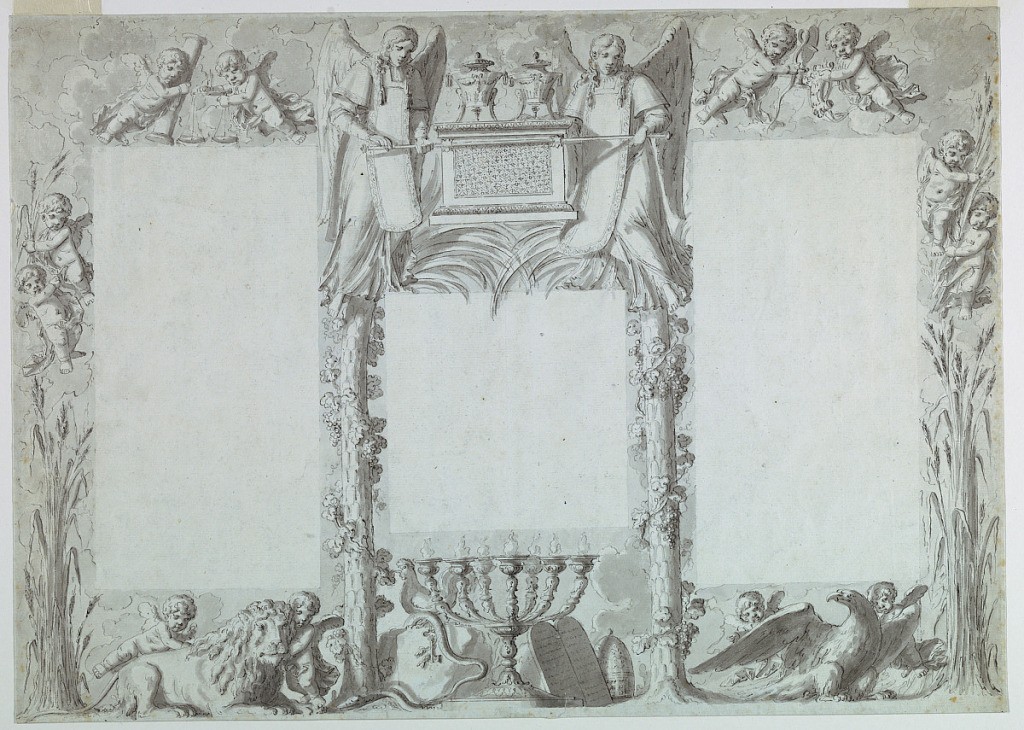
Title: Framework in three sections, possibly for an altar tablet
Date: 1750
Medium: Pen and black ink, brush and washes, graphite on paper
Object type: drawing
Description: The decoration of the vertical stripes refers to the sacrament of the altar. Two angels carry the Ark of the Covenant before the tops of the trees. Attributes of the old dispensation, a cork, a snake, a key are represented in the bottom framing of the central section. The tops of the central sections show angels with attributes of virture: strength, justice, prudence, temperance respectively. Two angels and a crouching lion (Vigilance) are at the bottom at left, two angels and a spead eagle at left.